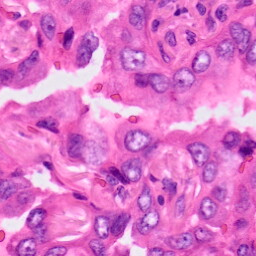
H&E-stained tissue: Lung